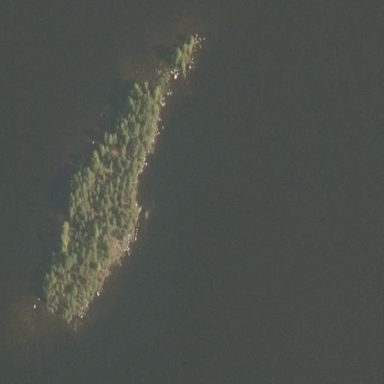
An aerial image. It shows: Image showing island.